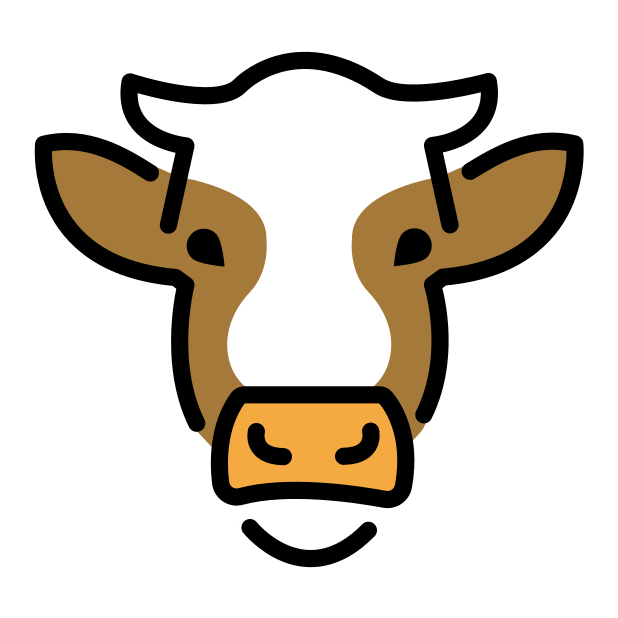
Emoji: 🐮
Name: cow face
Unicode: 0x1f42e